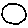
Label: circle